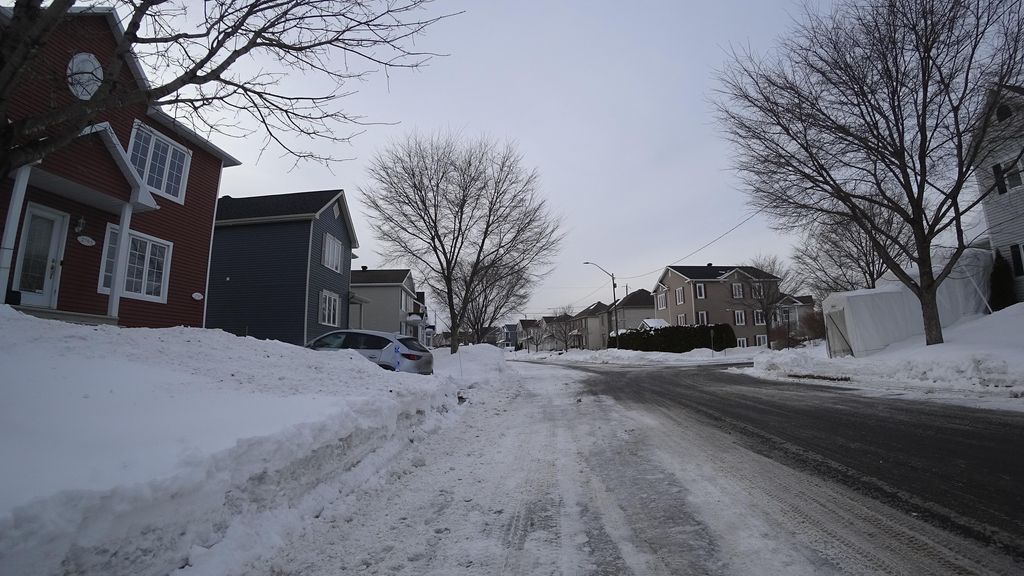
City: quebec_city